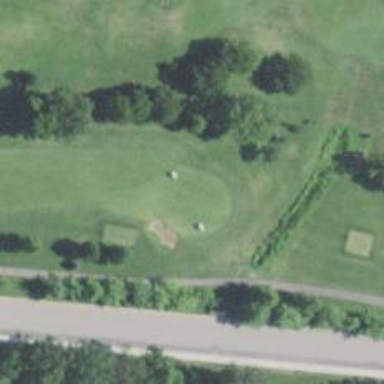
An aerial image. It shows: View of golf hole.